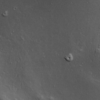
Label: not_dusty